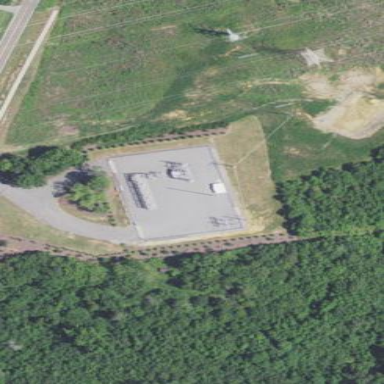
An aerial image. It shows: Distribution substation surrounded by fence.